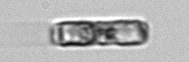
Label: Guinardia_delicatula